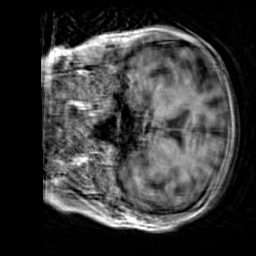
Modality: T1w
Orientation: coronal
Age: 65
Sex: female
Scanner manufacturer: siemens
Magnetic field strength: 3 T
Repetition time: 2.3 s
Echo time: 0.00303 s